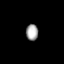
Tissue: lung
Cell type: Epithelial cells
Senescence score: 0.237
Nuclear area (px): 193
Mean DAPI intensity: 165.803